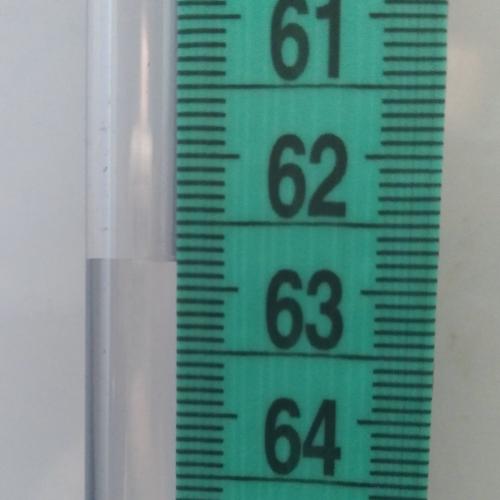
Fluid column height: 62.8 cm